Field crop: tomato
Growth stage: 2
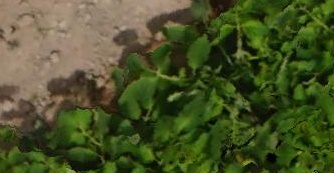
Species: tomato